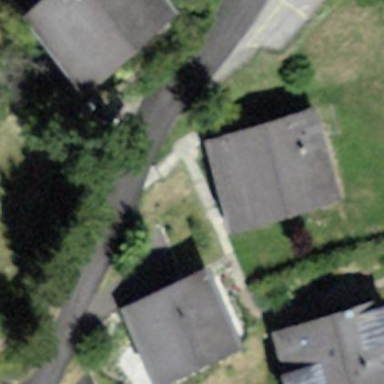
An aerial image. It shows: Simple and straightforward house.